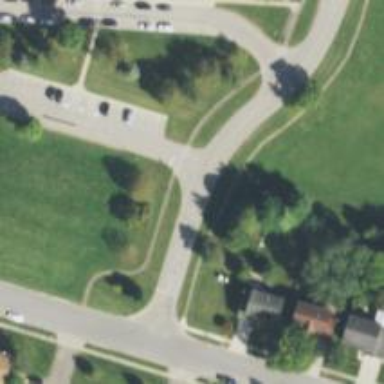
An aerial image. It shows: Marked crossing on footway.